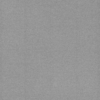
Label: dusty